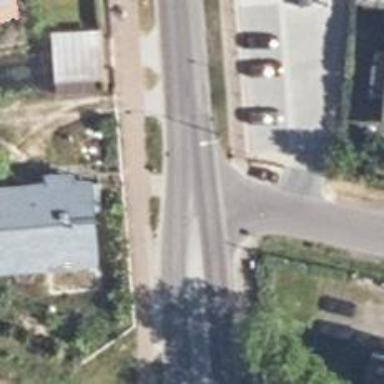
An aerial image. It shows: Tertiary road with asphalt surface and separate sidewalks on both sides.